Question: What is the reading of this measurement?
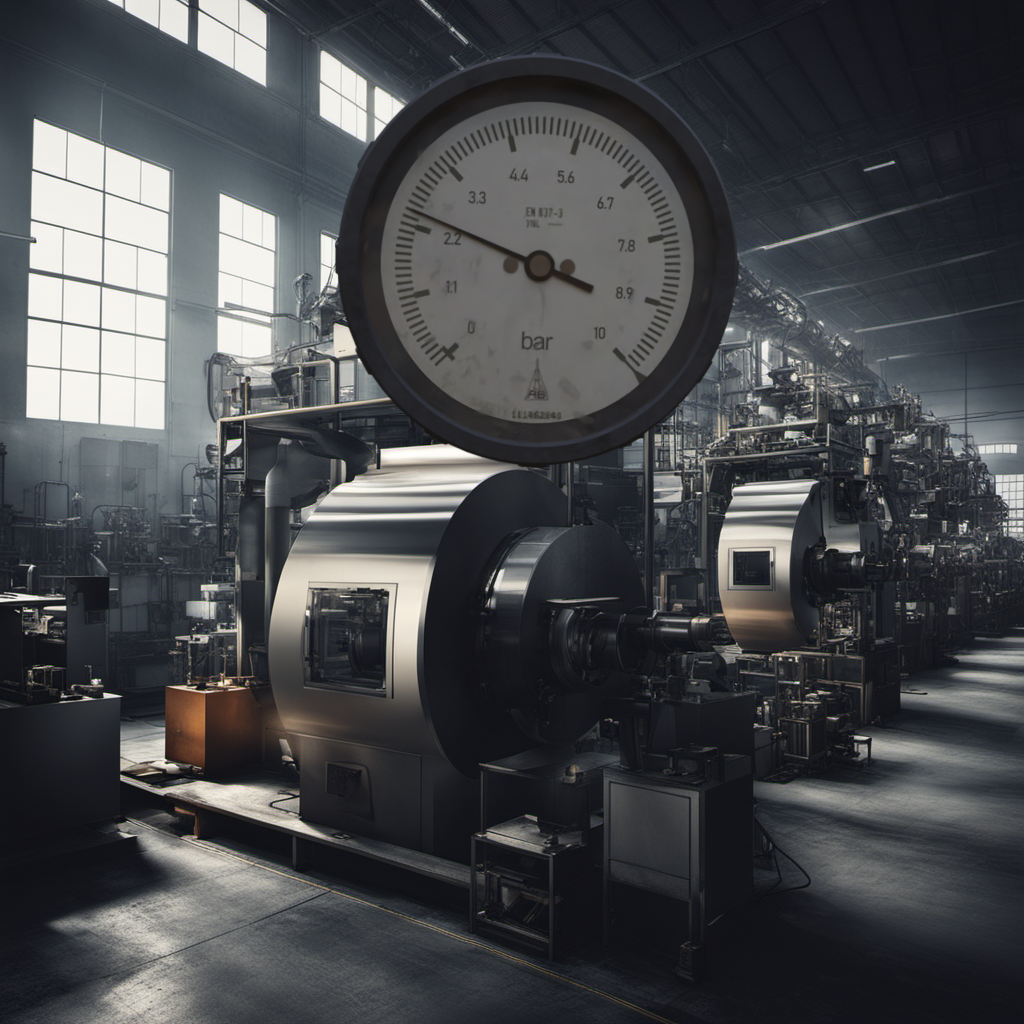
Answer: The result is 2.49
Question: What is the reading range of the measurement in the image?
Answer: The range is from 0 to 10
Question: What is the minimum and maximum reading range of the measurement in the image?
Answer: The minimum value is 0 and the maximum value is 10